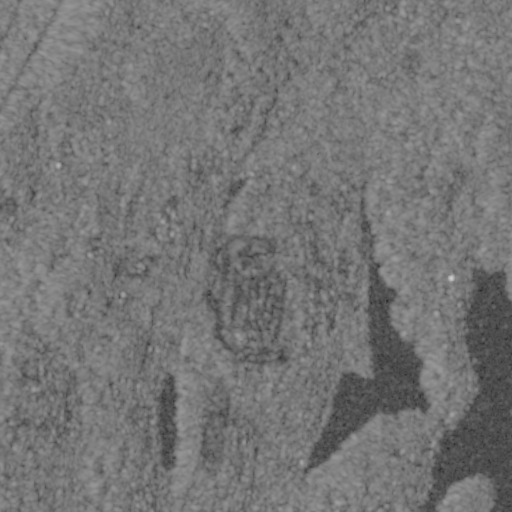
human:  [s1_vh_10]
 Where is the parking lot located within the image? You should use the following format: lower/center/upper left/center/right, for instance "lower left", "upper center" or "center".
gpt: The parking lot is located in the center left of the image.
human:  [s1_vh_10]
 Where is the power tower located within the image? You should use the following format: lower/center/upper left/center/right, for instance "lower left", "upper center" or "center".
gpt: The power tower is located in the upper left of the image.
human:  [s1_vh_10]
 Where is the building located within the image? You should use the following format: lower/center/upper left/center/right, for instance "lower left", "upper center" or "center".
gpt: The building is located in the center left of the image.
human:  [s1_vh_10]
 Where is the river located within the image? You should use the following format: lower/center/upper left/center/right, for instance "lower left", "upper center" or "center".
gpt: The river is located in the lower center of the image.
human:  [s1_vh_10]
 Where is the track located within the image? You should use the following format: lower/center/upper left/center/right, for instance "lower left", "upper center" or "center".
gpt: There is no track in the image.

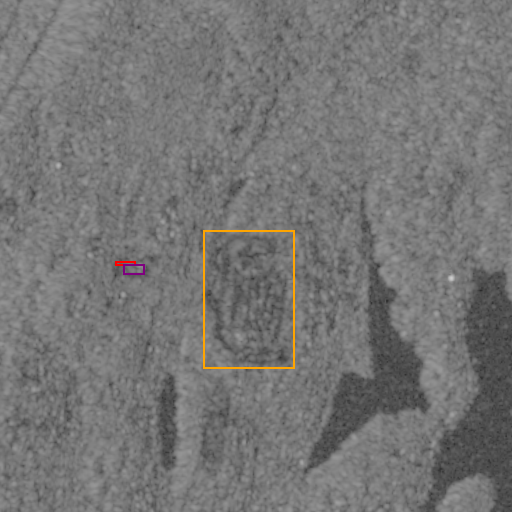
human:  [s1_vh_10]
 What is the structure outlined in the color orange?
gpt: The structure outlined in orange is a park.
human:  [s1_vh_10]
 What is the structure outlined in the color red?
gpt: The structure outlined in red is a parking lot.
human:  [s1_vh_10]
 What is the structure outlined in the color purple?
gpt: The structure outlined in purple is a building.
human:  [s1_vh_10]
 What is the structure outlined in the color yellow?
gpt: There is no yellow outline.